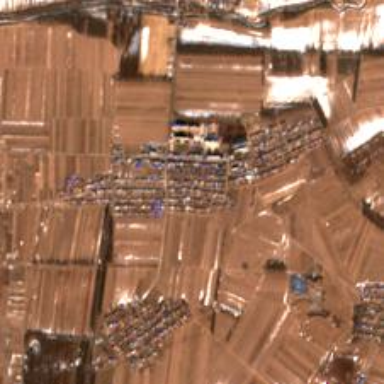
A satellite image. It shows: Ethnic township within town.